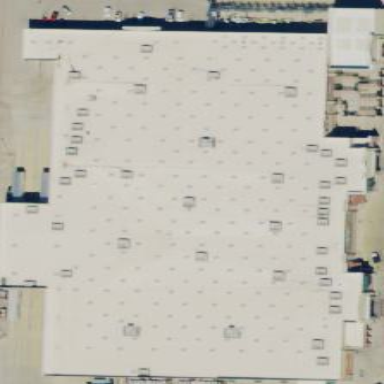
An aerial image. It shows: Supermarket building.